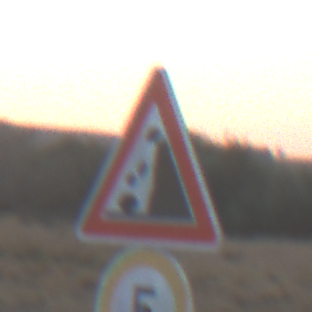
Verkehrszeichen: SteinschlagRechts
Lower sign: Geschwindigkeit5
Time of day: SunriseSunset
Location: Outdoor (Nature)
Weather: Clear
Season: Winter
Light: Natural